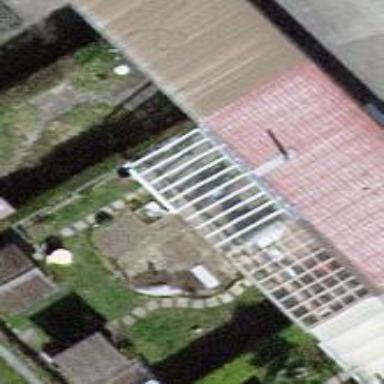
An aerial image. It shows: Roof covered with plants.